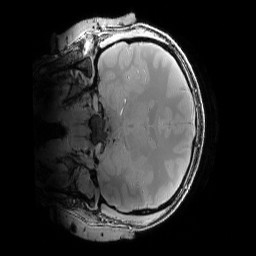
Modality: PDw
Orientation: coronal
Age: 29
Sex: male
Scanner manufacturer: siemens
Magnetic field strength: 6.98 T
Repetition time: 1.38 s
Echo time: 0.00242 s